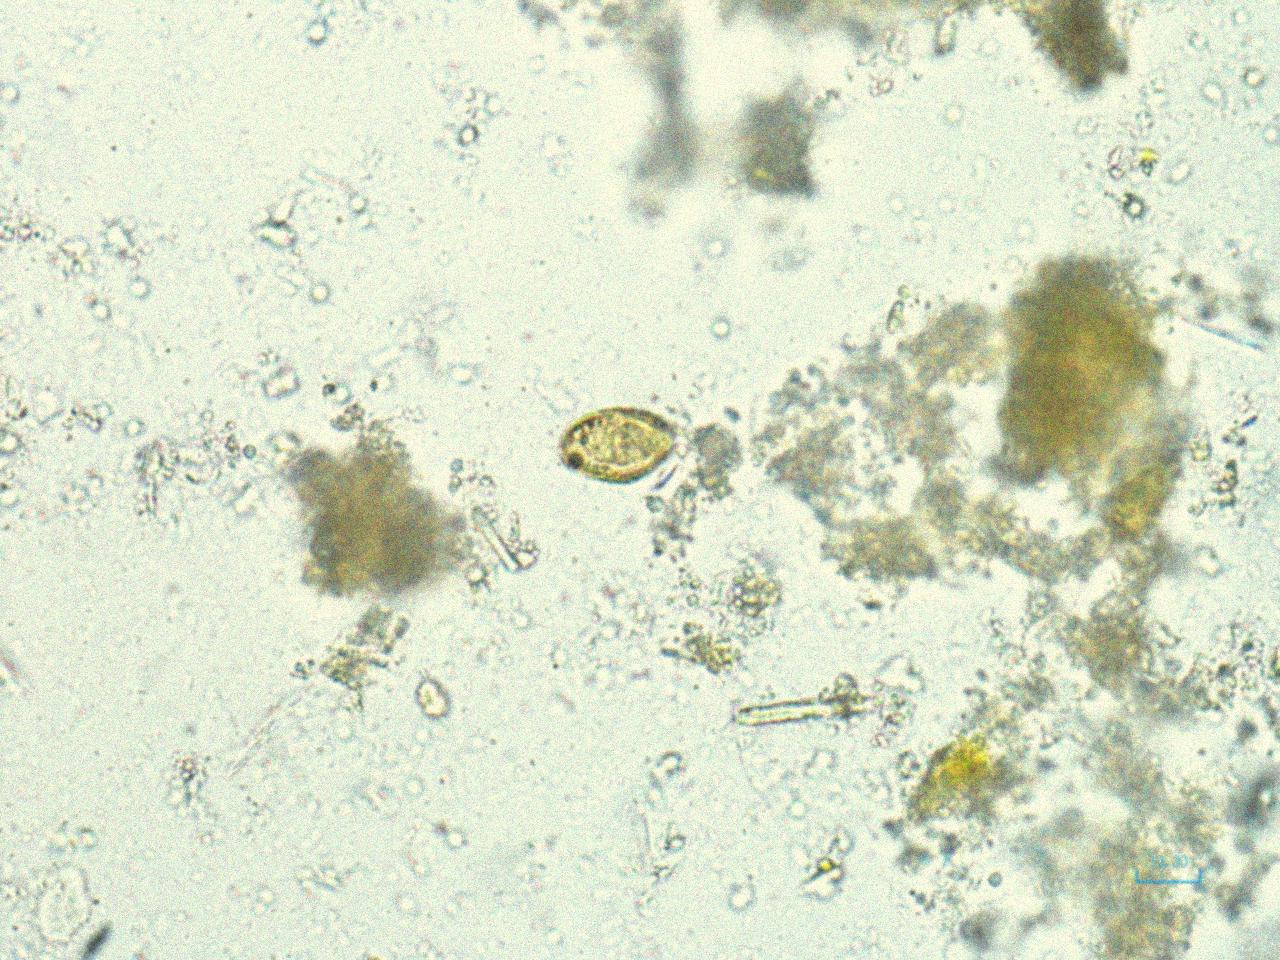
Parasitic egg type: Opisthorchis viverrine